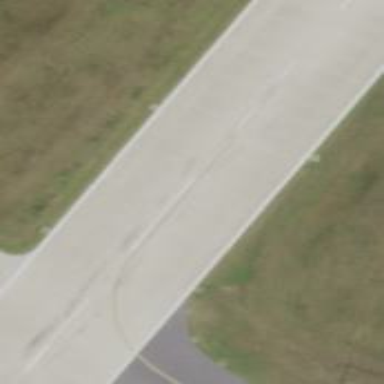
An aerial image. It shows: Runway at airport.